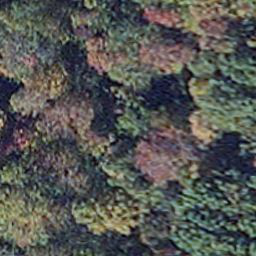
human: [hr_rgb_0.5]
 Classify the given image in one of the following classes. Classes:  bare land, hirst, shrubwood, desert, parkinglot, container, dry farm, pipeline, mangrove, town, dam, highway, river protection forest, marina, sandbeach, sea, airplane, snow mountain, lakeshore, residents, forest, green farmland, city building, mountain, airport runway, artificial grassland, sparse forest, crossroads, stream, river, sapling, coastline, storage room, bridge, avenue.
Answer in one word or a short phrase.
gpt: mangrove